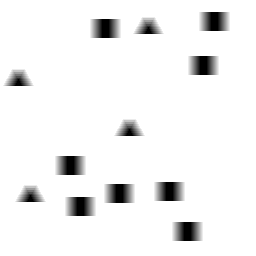
Squares: 8
Triangles: 4
Stars: 0
Total shapes: 12